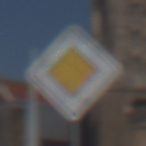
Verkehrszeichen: Vorfahrtsstrasse
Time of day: MorningAfternoon
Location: Outdoor (Urban)
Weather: Clear
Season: NotSpecified
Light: Natural